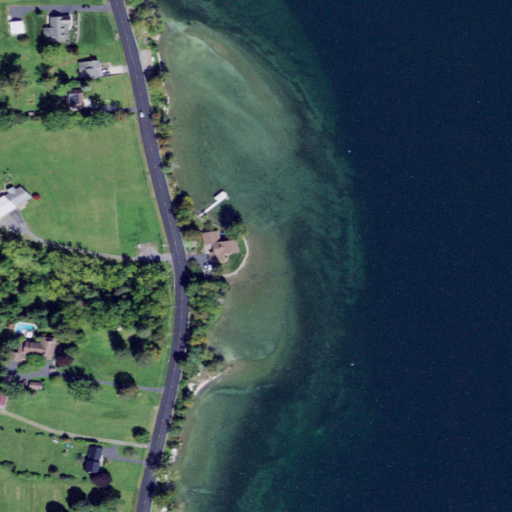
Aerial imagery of cape in New York named Fays Point containing open water, pasture, low intensity development, medium intensity development, open development, deciduous forest, barren land, and high intensity development